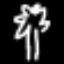
Label: palm tree